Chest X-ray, AP view. Patient: 29 years old, sex F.
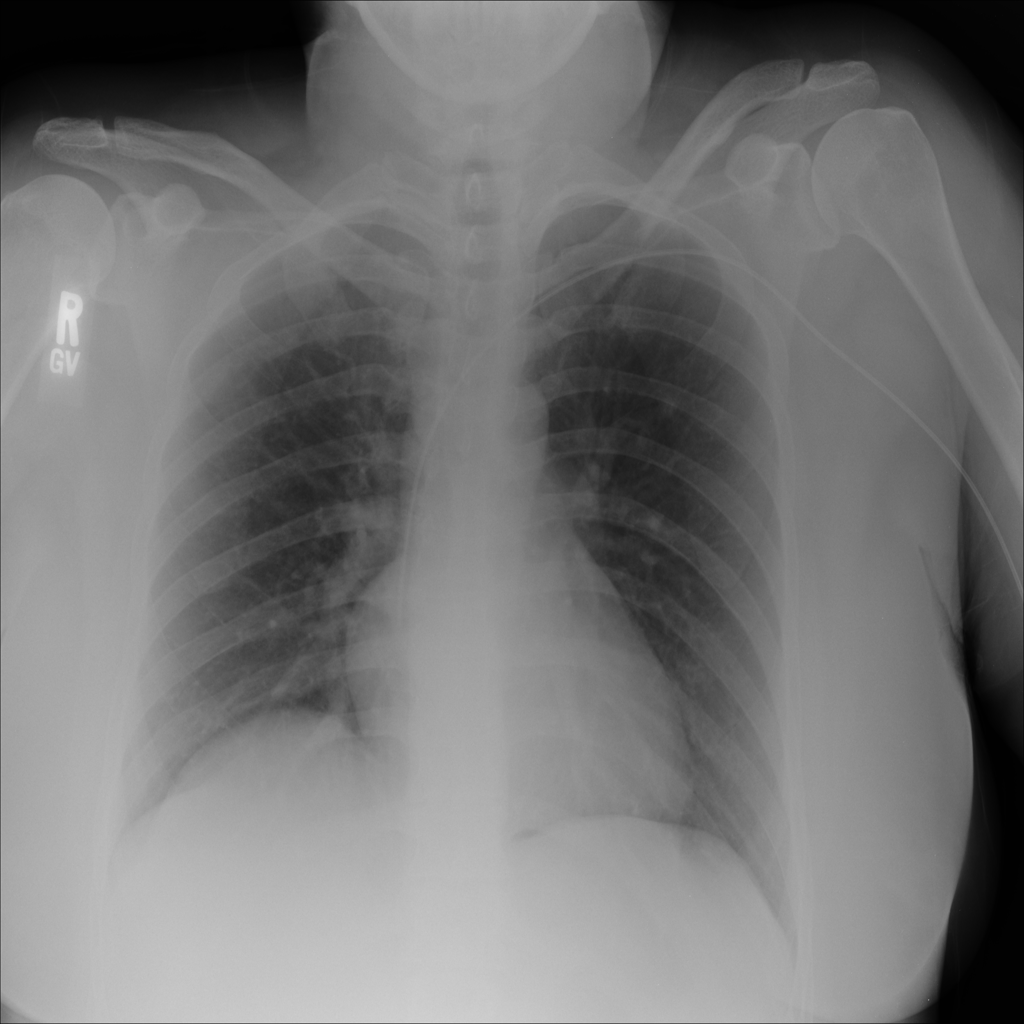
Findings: No Finding